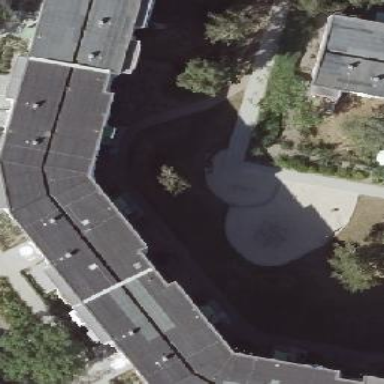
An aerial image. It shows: Playground area for leisure activities on the land.